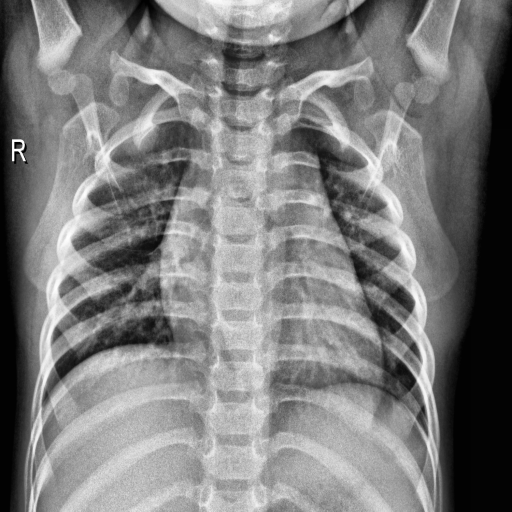
Finding: NORMAL